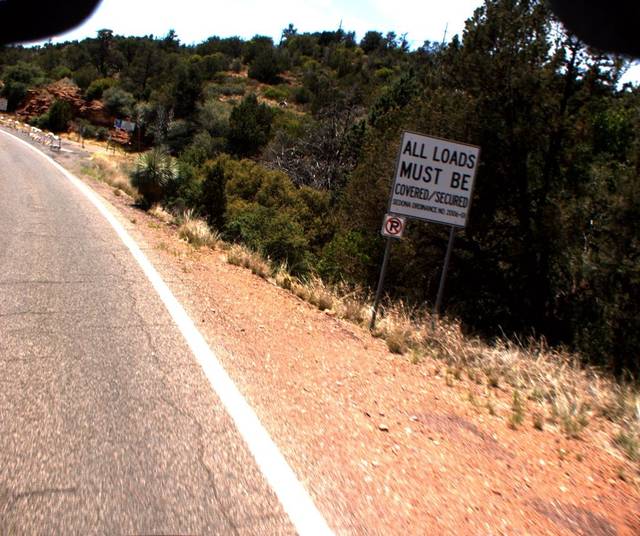
Region: United States
Coordinates: 34.885, -111.745